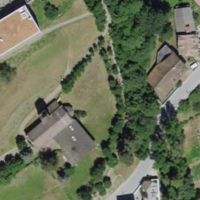
EUNIS habitat code: 55
Species observed at this site:
Prunus padus
Vanessa atalanta